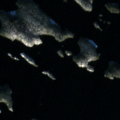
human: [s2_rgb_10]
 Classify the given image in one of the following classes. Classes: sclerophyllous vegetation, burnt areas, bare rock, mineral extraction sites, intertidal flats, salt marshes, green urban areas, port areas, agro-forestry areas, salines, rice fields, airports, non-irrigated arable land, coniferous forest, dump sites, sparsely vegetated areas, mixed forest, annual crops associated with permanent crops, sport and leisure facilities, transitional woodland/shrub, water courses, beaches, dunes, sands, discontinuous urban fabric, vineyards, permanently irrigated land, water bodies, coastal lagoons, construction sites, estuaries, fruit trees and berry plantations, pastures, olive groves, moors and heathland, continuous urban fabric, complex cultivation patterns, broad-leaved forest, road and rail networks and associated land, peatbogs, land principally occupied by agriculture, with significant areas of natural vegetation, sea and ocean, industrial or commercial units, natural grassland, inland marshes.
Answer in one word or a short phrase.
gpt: coniferous forest, water bodies